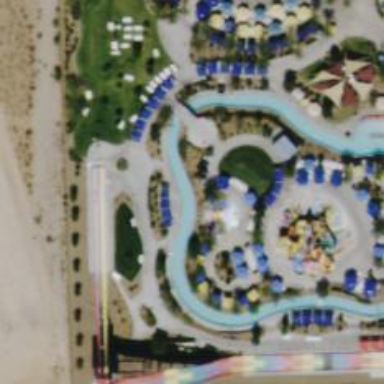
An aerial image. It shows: Water slide attraction.